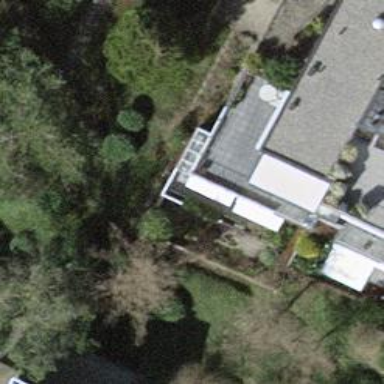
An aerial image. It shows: View of roof of building.